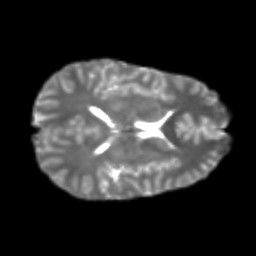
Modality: T2w
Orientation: axial
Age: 22
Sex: male
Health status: healthy
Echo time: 0.074 s